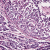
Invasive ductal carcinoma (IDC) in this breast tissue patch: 1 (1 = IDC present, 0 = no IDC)